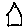
Label: house